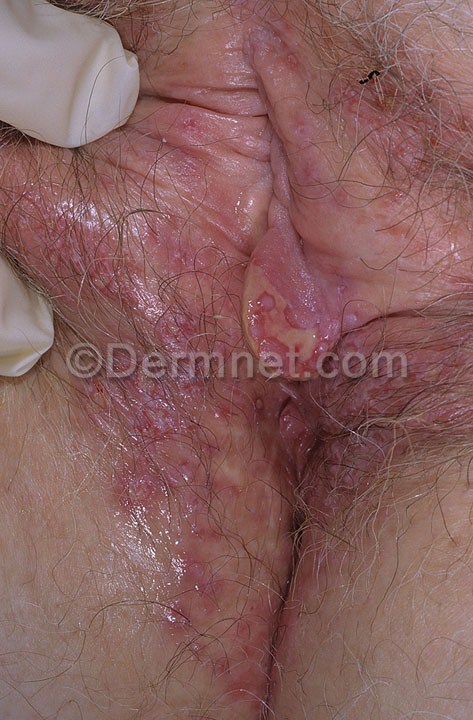
Disease: Herpes HPV and other STDs Photos